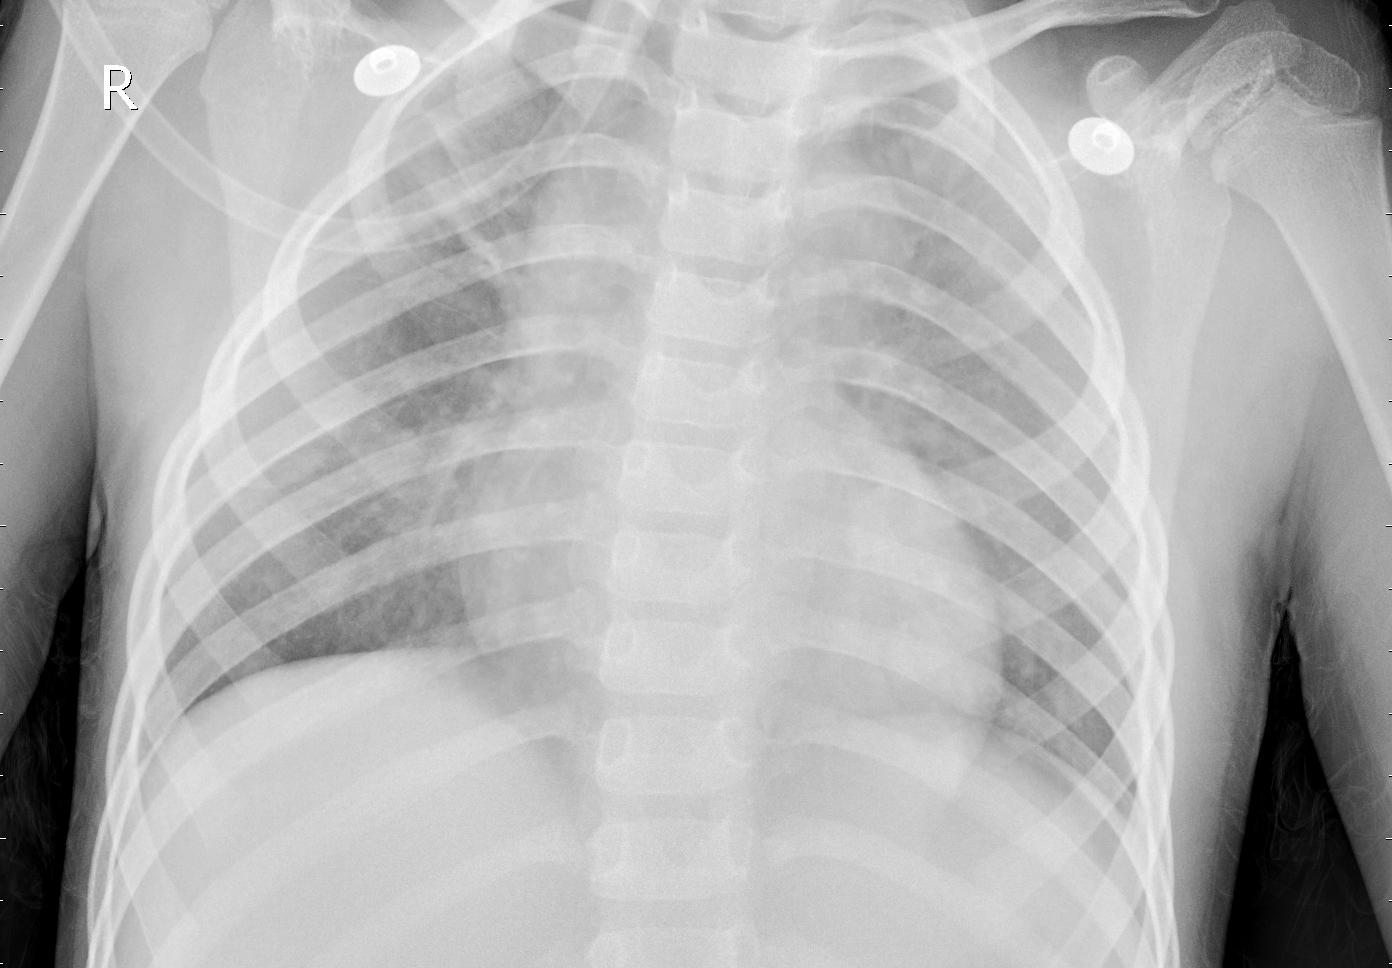
Diagnosis: PNEUMONIA